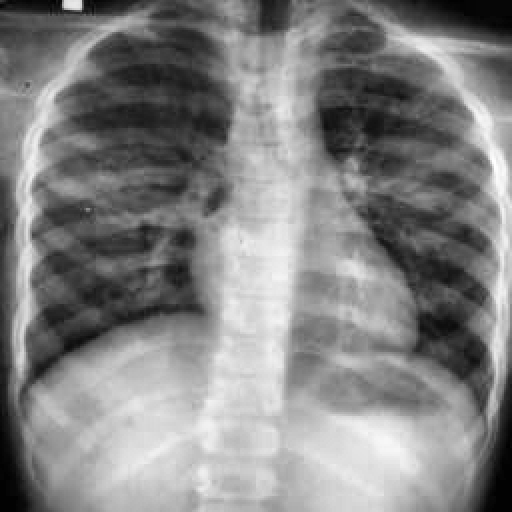
Finding: TUBERCULOSIS